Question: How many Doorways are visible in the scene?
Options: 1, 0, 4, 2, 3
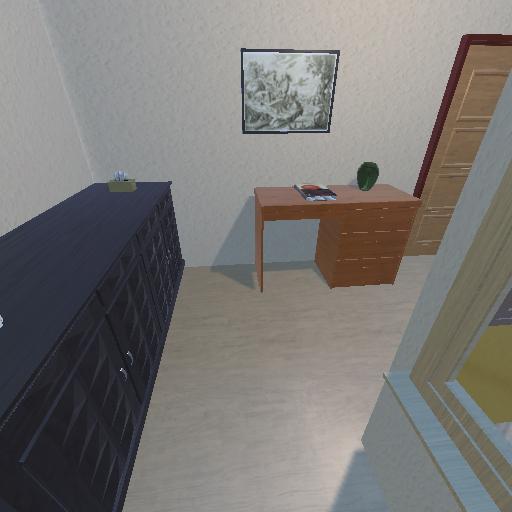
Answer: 1